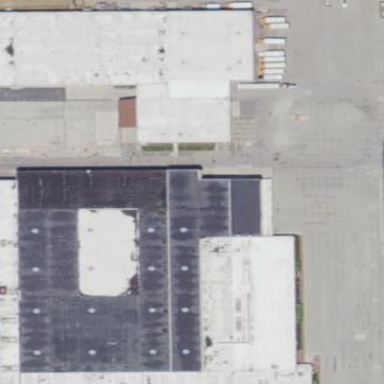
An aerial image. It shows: Paved parking area.